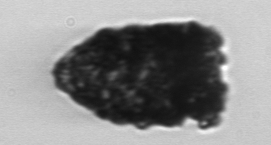
Label: Stenosemella_pacifica